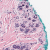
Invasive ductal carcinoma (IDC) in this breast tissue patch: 0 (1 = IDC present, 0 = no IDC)